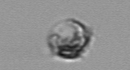
Label: Dinophyceae